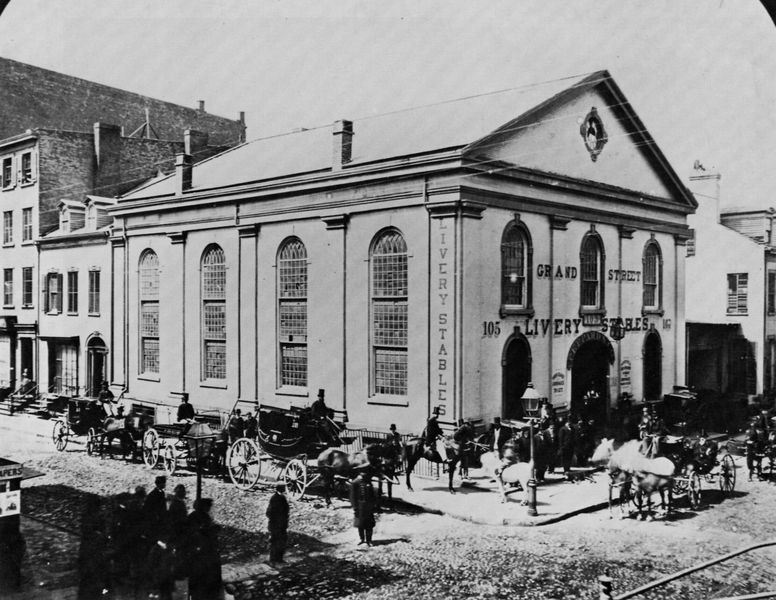
Titel: Die Grand Street Zunftställe
Künstler: Amerikanischer Photograph
Schlagwörter: dunkel, himmel, mann, schatten, weiß, dreieck, frauen, landschaft, menschen, stadt, fenster, frankreich, frau, glas, grau, hell, lampe, laterne, licht, männer, schwarz, strasse, dach, gebäude, haus, tiere, weg, masse, menge, alt, architektur, halten, häuser, kirche, sonne, klassizismus, personen, theater, england, kamin, kamine, pferd, pferde, reiter, räder, rappe, schrift, ecke, ansicht, bogen, fassade, fassaden, geschäft, passanten, pflaster, giebel, schornsteine, amerika, fußgänger, kutsche, kutschen, speichen, bank, besucher, pilaster, industrie, rad, wagen, treppe, stufen, tor, halle, foto, fotografie, photographie, straßen, bögen, eisen, bürgersteig, gehsteig, palast, kabel, gauben, kreuzung, schwarzweiss, straßenszene, trottoir, bordstein, bahnhof, kutscher, architrav, photo, fries, portal, sims, gesims, ziffer, glasfenster, rosette, pfer, pferdekutschen, straßenlaterne, stall, wagenräder, usa, rappen, london, aufnahme, nummer, firma, gaslaterne, lager, lisenen, ankommen, flachdach, stromleitungen, satteldach, pferdekutsche, rundbogenfenster, bogenfenster, neogotik, synagoge, ställe, eckgebäude, straßenecke, warenhaus, kutschstation, tampanon, strassen front, grand street, stables, livery, 105, öondon, livery stables, grand street livery sales